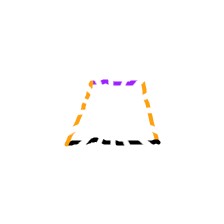
Shape: trapezoid